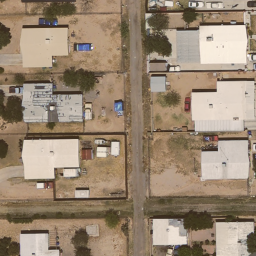
Label: residential